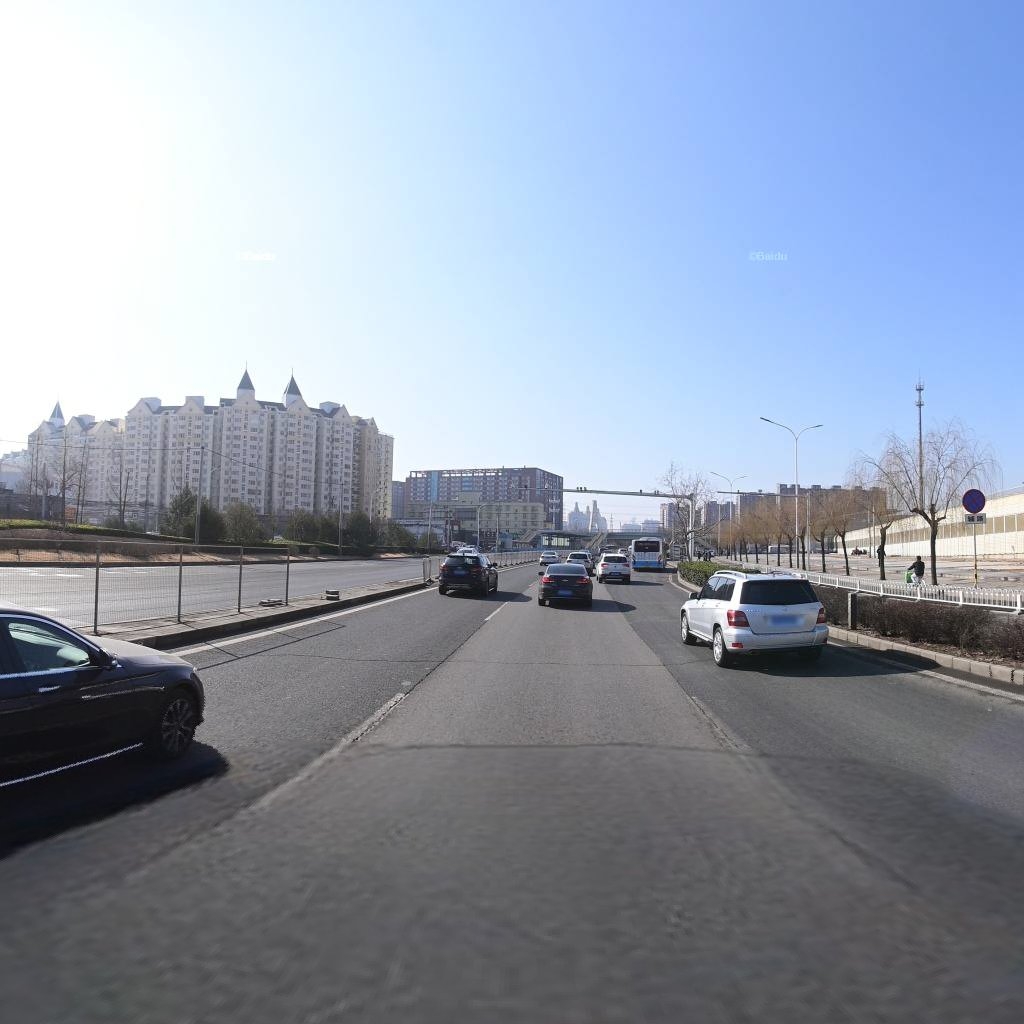
Region: Chaoyang
Road damage annotations: longitudinal crack, longitudinal crack, transverse crack